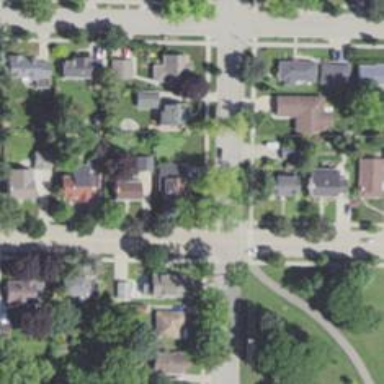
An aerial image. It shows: Charming neighbourhood.